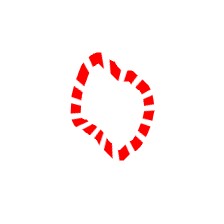
Shape: circle